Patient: sex M, age 42
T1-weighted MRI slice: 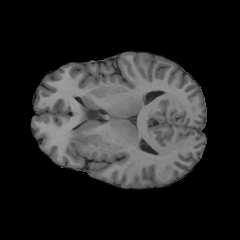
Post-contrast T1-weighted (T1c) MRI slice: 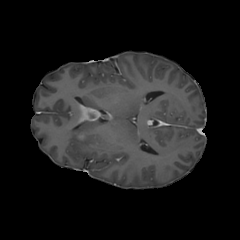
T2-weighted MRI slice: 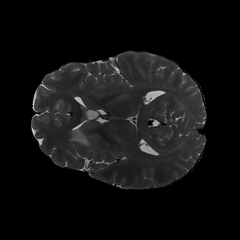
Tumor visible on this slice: yes
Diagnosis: Glioblastoma, IDH-wildtype
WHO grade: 4